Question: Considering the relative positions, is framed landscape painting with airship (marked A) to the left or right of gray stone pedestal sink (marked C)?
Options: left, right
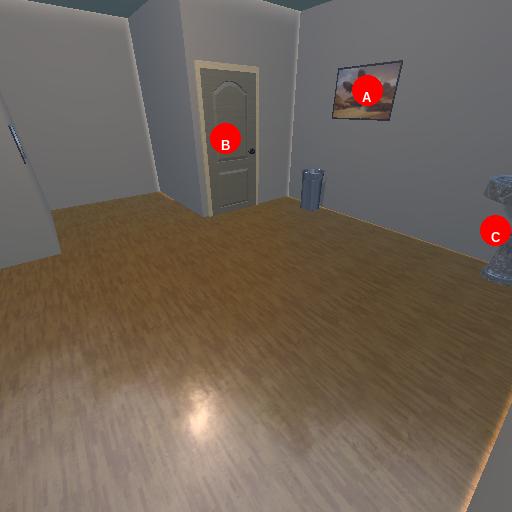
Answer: left